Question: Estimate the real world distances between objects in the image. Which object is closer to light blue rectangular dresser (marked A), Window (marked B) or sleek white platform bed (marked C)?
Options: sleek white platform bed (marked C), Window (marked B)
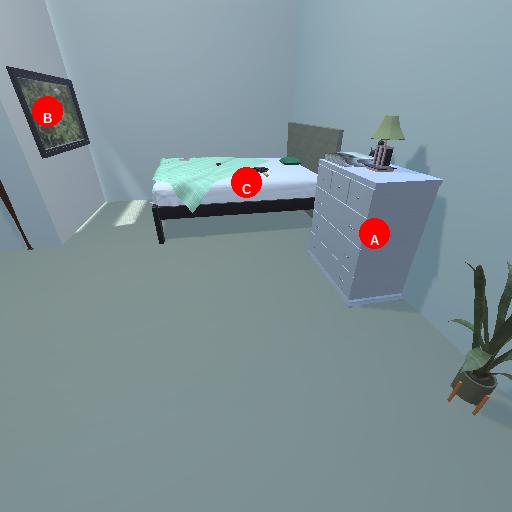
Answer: sleek white platform bed (marked C)